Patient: sex M, age 49
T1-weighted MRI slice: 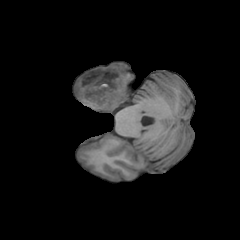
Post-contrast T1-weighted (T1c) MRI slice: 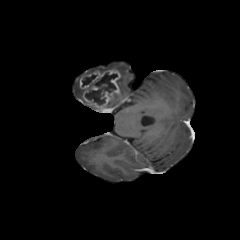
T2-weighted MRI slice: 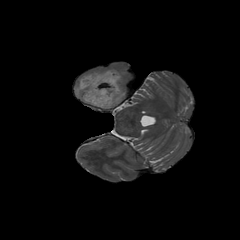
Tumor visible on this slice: yes
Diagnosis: Glioblastoma, IDH-wildtype
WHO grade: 4